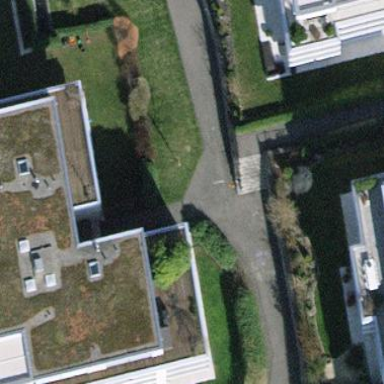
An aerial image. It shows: Flat roof forming part of building.